Field crop: maize
Growth stage: 2
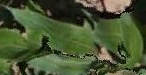
Species: maize